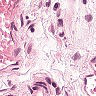
Metastatic tissue present: no